Interaction volume radius: 5 \u00c5
Interaction volume height: 10 \u00c5
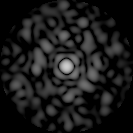
Disorder parameter: 0.8234